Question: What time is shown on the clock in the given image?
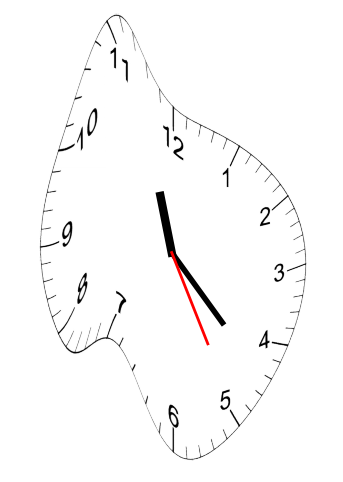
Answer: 11:22:25